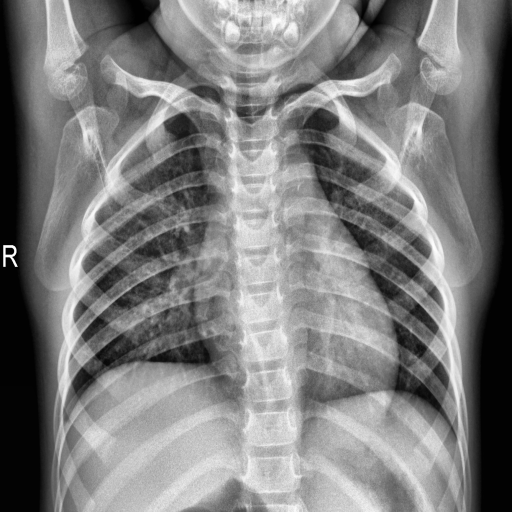
Finding: NORMAL